高三 · 组合数学
(12 分) 从 1 到 9 的九个数字中取三个偶数四个奇数, 试问:

(1) 能组成多少个没有重复数字的七位数?

(2) 在（1）中的七位数中三个偶数排在一起的有几个?

(3) 在（1）中的七位数中, 偶数排在一起、奇数也排在一起的有几个?

(4) 在（1）中任意两偶然都不相邻的七位数有几个?

(答题要求: 先列式, 后计算, 结果用具体数字表示.)
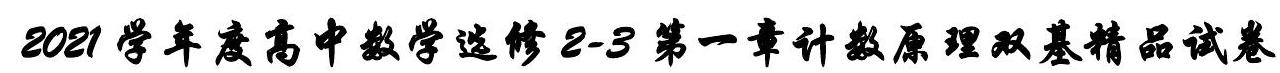
答案: 1）100800 个;（2）14400 个;（3） 5760 个;（4） 28800 个.
解析: （1）分步完成：第一步在四个偶数中取三个，可有 $C_{4}^{3}$ 种情况;第二步在五个奇数中取四个, 可有 $\mathrm{C}_{5}^{4}$ 种情况;第三步三个偶数, 四个奇数进行排列, 可有 $\mathrm{A}_{7}^{7}$ 种情况, 所以符合题意的七位数有 $\mathrm{C}_{4}^{3} \mathrm{C}_{5}^{4} \mathrm{~A}_{7}^{7}=100800$ 个.（2）上述七位数中，三个偶数排在一起的有 $C_{4}^{3} C_{5}^{4} A_{5}^{5} \mathrm{~A}_{3}^{3}=14400$.（3）上述七位数中, 三个偶数排在一起, 四个奇数也排在一起的有 $C_{4}^{3} C_{5}^{4} A_{3}^{3} A_{4}^{4} A_{2}^{2}=5760$ 个.（4）上述七位数中, 偶数都不相邻, 可先把四个奇数排好, 再将三个偶数分别插入 5 个空档,共有 $A_{5}^{4} C_{4}^{3} A_{5}^{3}=28800$ 个.